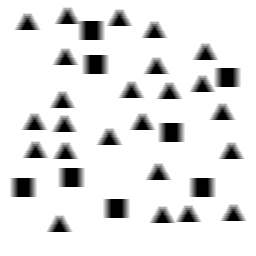
Squares: 8
Triangles: 24
Stars: 0
Total shapes: 32